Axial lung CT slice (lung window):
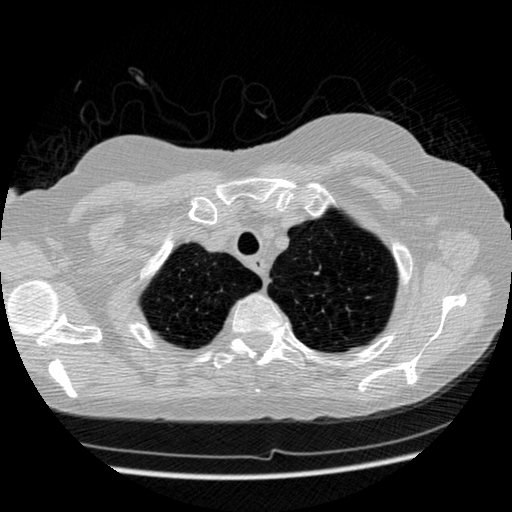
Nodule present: no